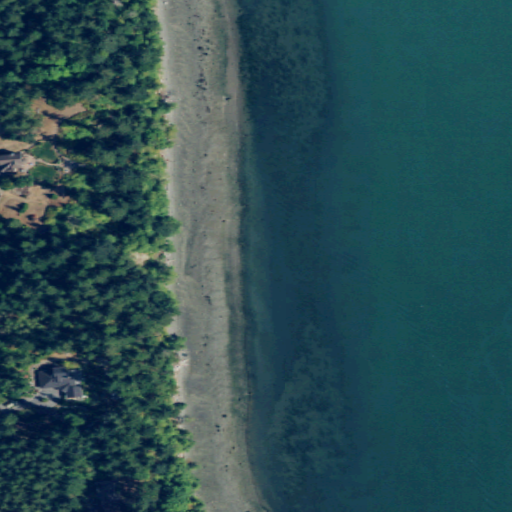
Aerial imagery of cape in Washington named Strawberry Point containing open water, evergreen forest, barren land, low intensity development, open development, pasture, grassland, and mixed forest